Field crop: maize
Growth stage: 2
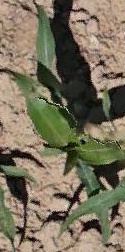
Species: maize